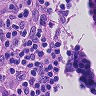
Metastatic tissue present: yes